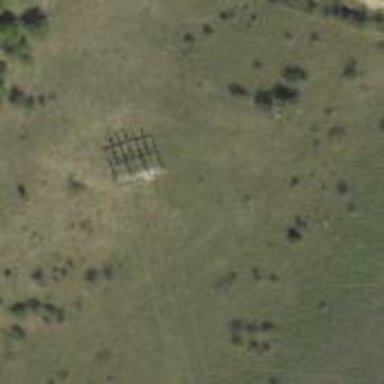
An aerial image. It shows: Switch tower used for power distribution.